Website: apple
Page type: billing-address
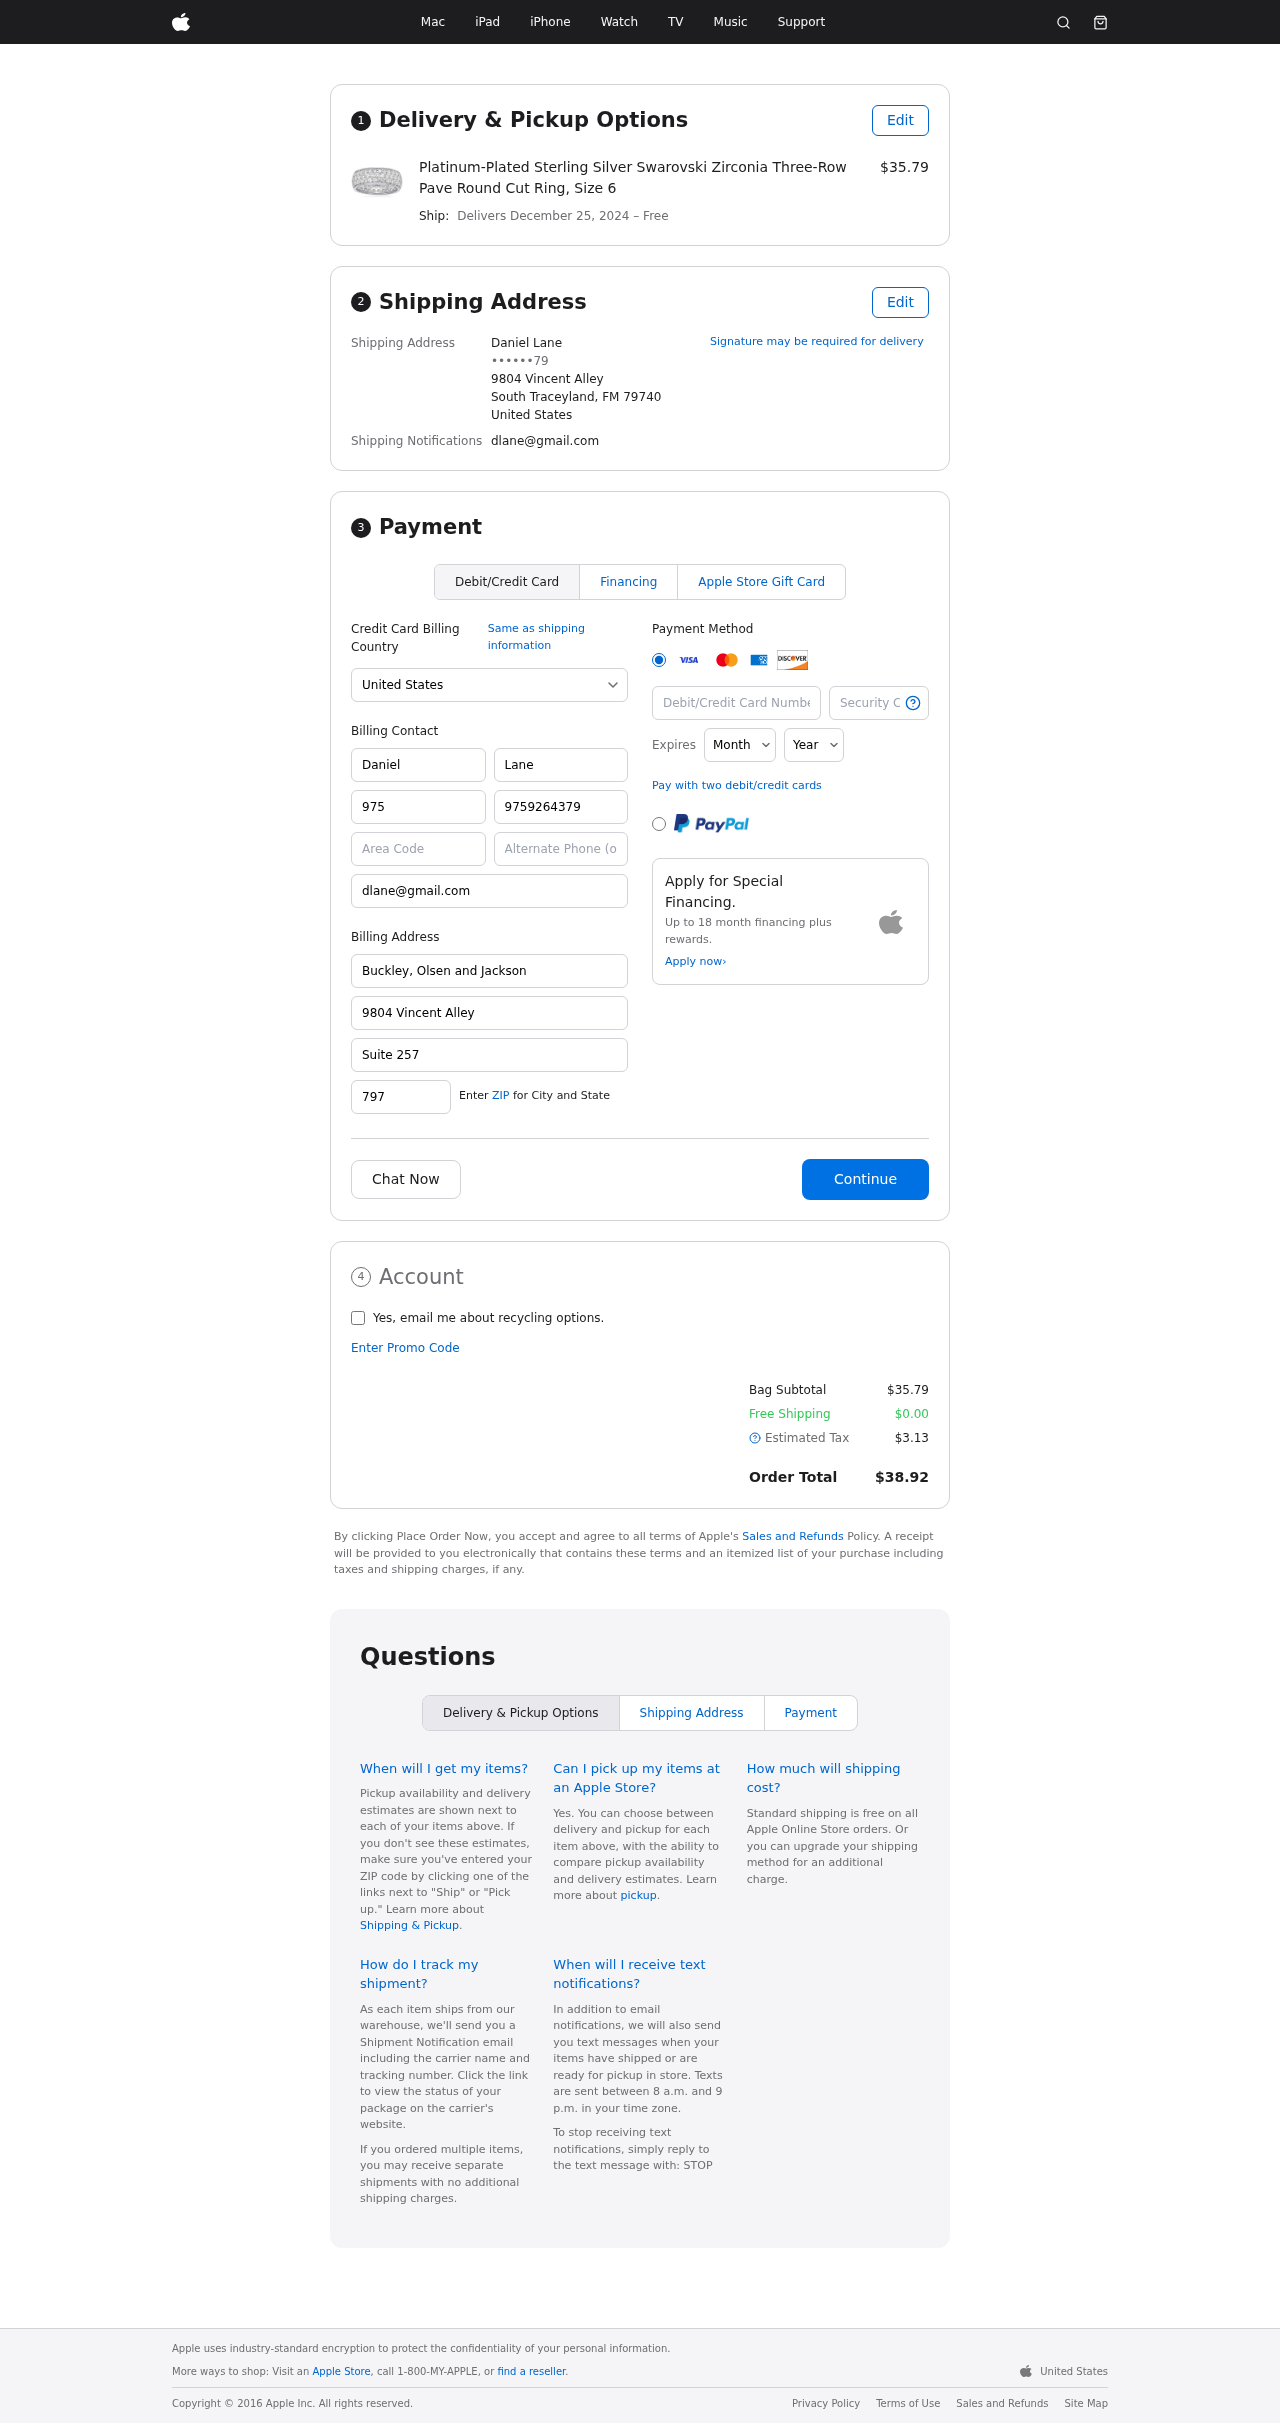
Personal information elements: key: PII_CARD_CVV
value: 511
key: PII_CARD_EXPIRY_MONTH
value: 01
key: PII_CARD_EXPIRY_YEAR
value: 30
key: PII_CARD_NUMBER
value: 6559 0537 5499 0498
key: PII_CITY_STATE_ZIP
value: South Traceyland, FM 79740
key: PII_COUNTRY
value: United States
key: PII_EMAIL
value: dlane@gmail.com
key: PII_FULLNAME
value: Daniel Lane
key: PII_STREET
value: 9804 Vincent Alley
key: PII_PHONE_MASKED
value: ••••••79
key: PII_BILLING_FIRSTNAME
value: Daniel
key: PII_BILLING_LASTNAME
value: Lane
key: PII_BILLING_PHONE_AREA
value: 975
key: PII_BILLING_PHONE
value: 9759264379
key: PII_BILLING_EMAIL
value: dlane@gmail.com
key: PII_BILLING_COMPANY
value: Buckley, Olsen and Jackson
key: PII_BILLING_STREET
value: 9804 Vincent Alley
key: PII_BILLING_STREET2
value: Suite 257
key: PII_BILLING_POSTCODE
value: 79740
Product elements: key: PRODUCT1_NAME
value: Platinum-Plated Sterling Silver Swarovski Zirconia Three-Row Pave Round Cut Ring, Size 6
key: PRODUCT1_PRICE
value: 35.79
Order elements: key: ORDER_DELIVERY_DATE
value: December 25, 2024
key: ORDER_SUBTOTAL
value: $35.79
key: ORDER_SHIPPING_COST
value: $0.00
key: ORDER_TAX
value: $3.13
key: ORDER_TOTAL
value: $38.92